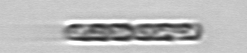
Label: Dactyliosolen_fragilissimus